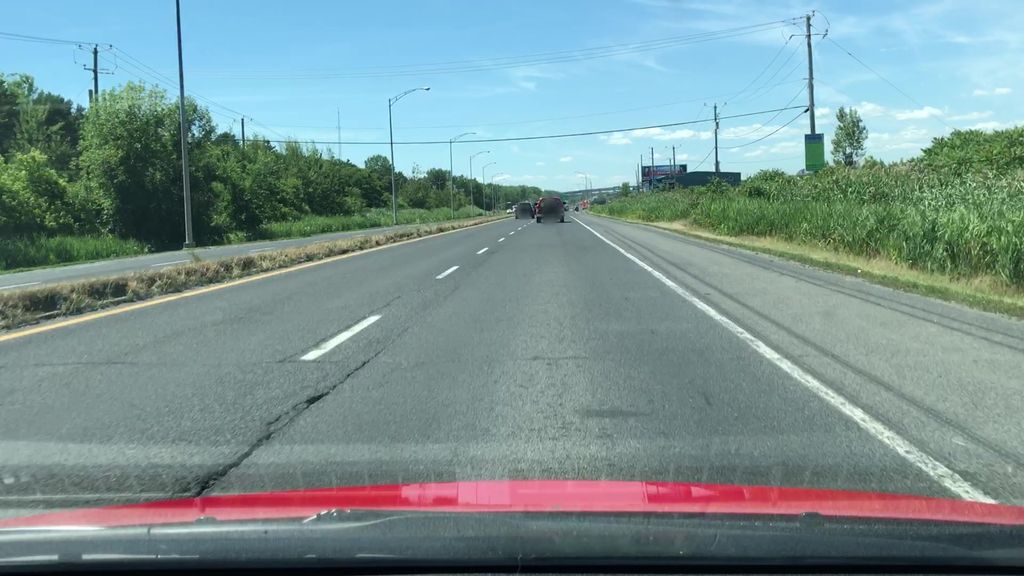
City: montreal